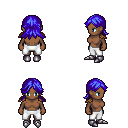
a pixel art fantasy rpg character, female body template, human, dark skin, leather shoulder armor, white pants, blue loose hair, metal boots, four views (front, back, left, right), 2x2 character sprite sheet, small pixel art, hard edges, no anti-aliasing